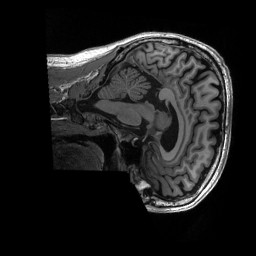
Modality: T1w
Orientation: sagittal
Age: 30
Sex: male
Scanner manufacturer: siemens
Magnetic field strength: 3 T
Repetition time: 2.53 s
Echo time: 0.0033 s